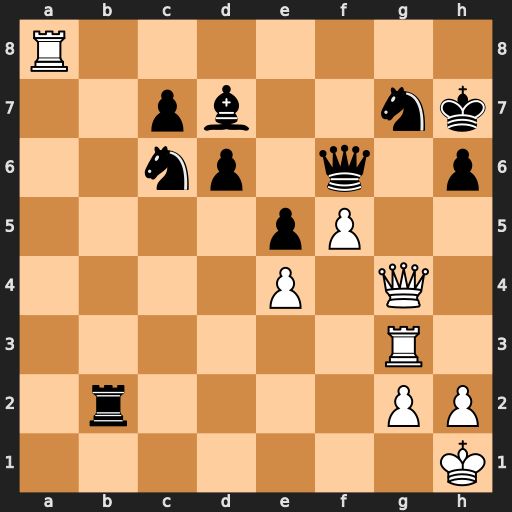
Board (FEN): R7/2pb2nk/2np1q1p/4pP2/4P1Q1/6R1/1r4PP/7K
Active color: w
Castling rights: -
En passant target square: -
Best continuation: Qg6+ Qxg6 fxg6#